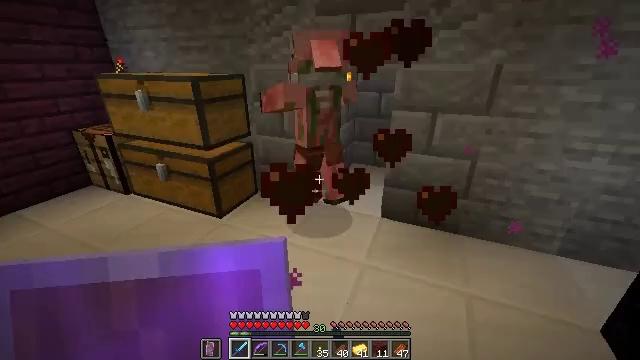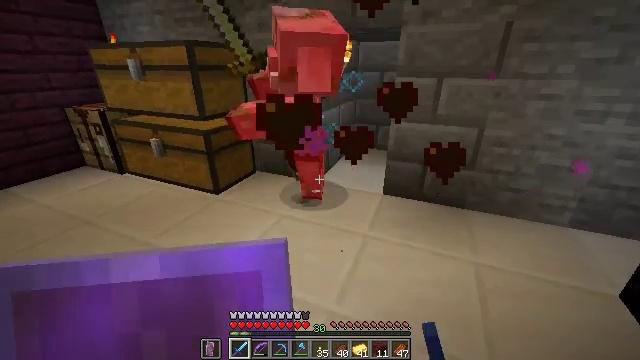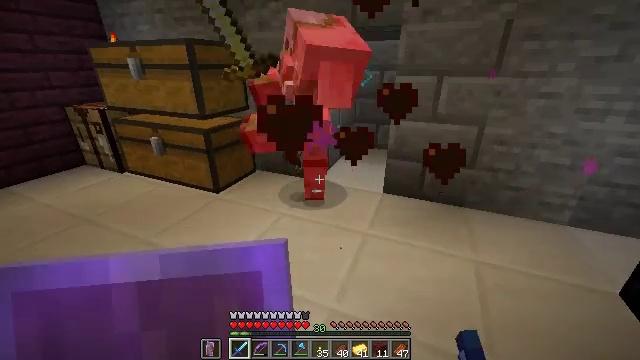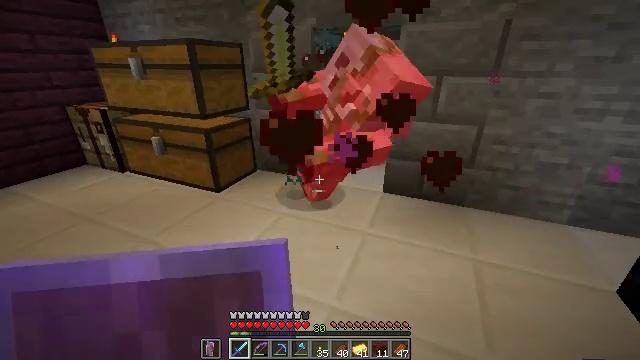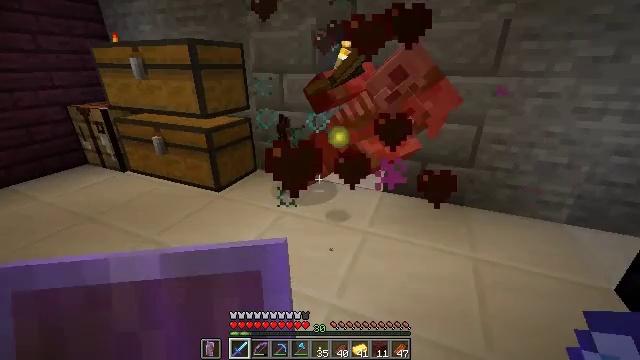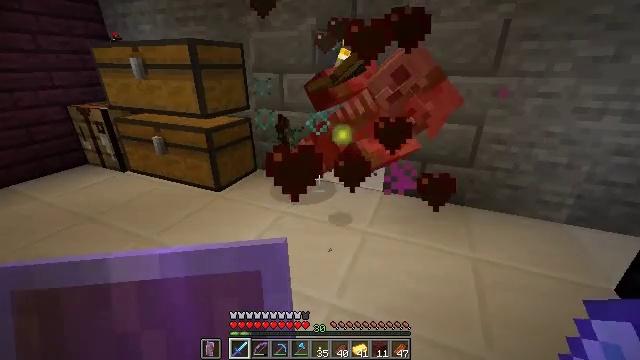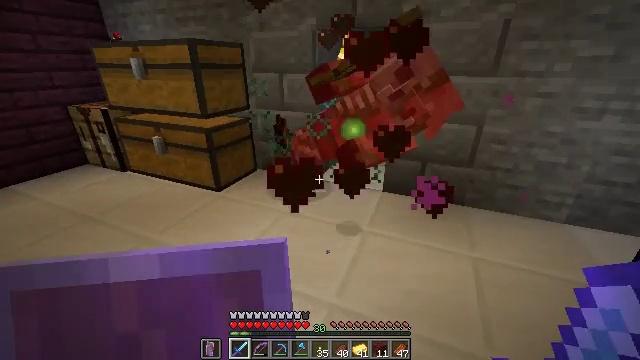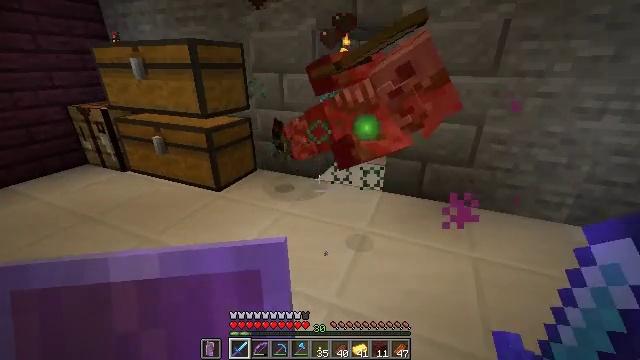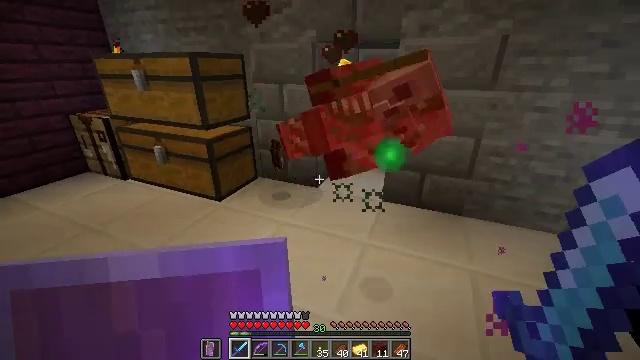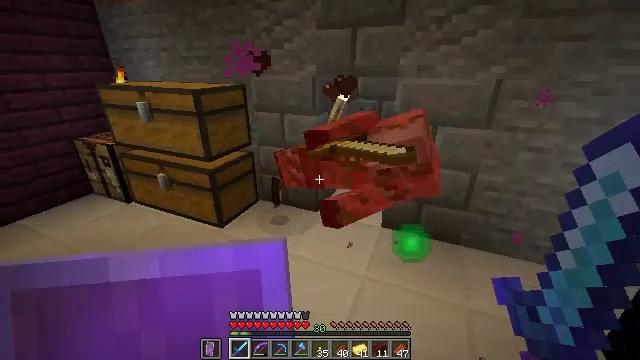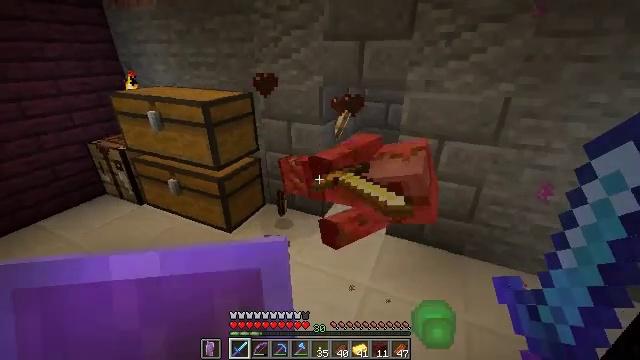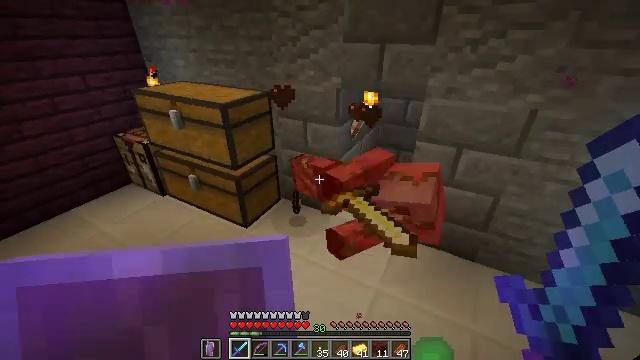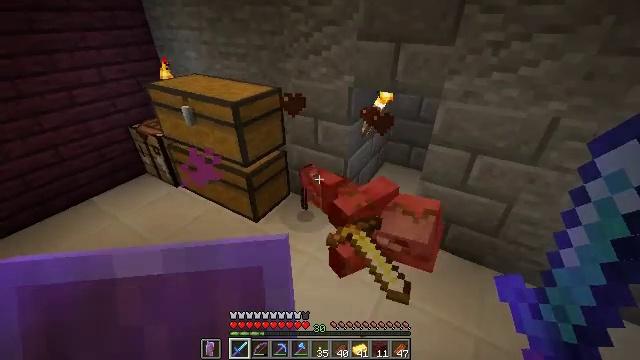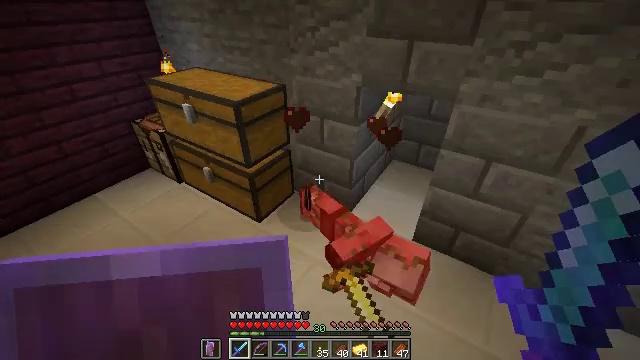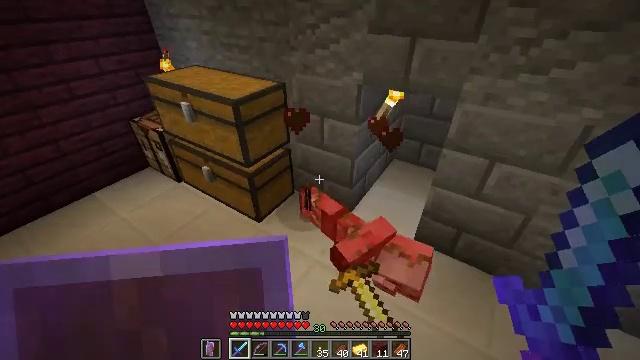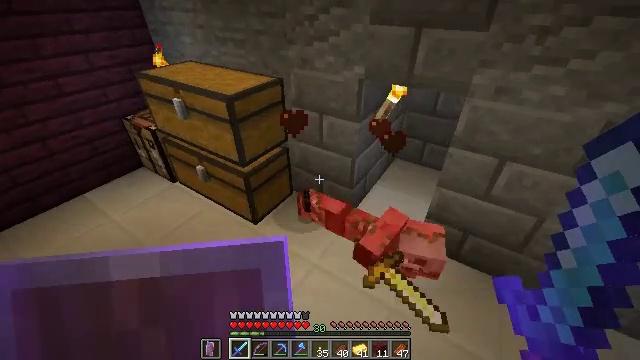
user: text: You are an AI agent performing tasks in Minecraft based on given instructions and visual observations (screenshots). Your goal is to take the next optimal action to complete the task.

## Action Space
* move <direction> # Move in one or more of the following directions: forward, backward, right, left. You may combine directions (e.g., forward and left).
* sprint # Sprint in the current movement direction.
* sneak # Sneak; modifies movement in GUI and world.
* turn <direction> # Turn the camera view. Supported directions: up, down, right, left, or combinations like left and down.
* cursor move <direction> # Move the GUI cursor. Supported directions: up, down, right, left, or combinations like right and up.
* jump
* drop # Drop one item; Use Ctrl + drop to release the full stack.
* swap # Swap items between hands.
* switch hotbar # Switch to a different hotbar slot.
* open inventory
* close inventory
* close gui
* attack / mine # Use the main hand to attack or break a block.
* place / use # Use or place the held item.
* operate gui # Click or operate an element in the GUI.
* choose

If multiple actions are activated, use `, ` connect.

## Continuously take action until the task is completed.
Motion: motion action
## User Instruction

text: Put blaze rod and cobblestones in the crafting grid to make a brewing stand.
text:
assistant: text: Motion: move back, attack / mine
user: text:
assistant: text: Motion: no_op
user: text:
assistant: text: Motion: no_op
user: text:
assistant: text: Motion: no_op
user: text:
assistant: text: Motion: no_op
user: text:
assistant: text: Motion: no_op
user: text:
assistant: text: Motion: no_op
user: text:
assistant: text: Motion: move forward, jump
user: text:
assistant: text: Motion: move forward, jump
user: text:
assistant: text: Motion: move forward, turn left and down, jump
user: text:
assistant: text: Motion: move forward, turn left and down
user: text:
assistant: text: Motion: move forward, turn left and down
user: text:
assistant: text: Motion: move forward, turn left and down
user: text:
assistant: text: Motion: move forward
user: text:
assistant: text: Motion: move forward
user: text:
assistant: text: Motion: move forward
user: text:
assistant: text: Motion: move forward
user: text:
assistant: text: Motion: move forward
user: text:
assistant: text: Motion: move forward, turn left
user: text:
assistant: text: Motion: move forward, turn left
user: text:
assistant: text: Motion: move forward, turn left
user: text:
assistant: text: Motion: move forward, turn left
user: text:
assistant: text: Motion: move forward
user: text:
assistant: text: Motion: move forward
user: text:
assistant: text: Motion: no_op
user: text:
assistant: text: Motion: move left
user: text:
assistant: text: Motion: move left
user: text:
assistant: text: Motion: move back and move left, turn right and up
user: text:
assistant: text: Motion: move back and move left, turn right and up
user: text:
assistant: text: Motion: move back and move left, turn right and up